高一 · 立体几何学
如图, 在多面体 $A B C D E$ 中, 平面 $A B D \perp$ 平面 $A B C, A B \perp A C, A E \perp B D$, $\mathbf{D E} \| \frac{1}{2} \mathbf{A C}, \mathrm{AD}=\mathbf{B D}=\mathbf{1}$.

(I)求 $\mathrm{AB}$ 的长;

(II) 已知 $2 \leq A C \leq 4$, 求点 $\mathbf{E}$ 到平面 $\mathbf{B C D}$ 的距离的最大值.

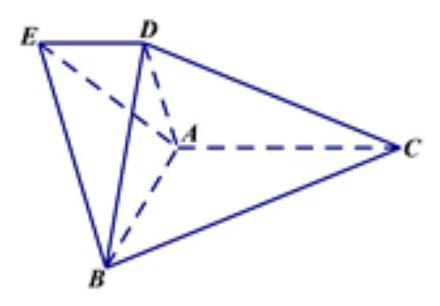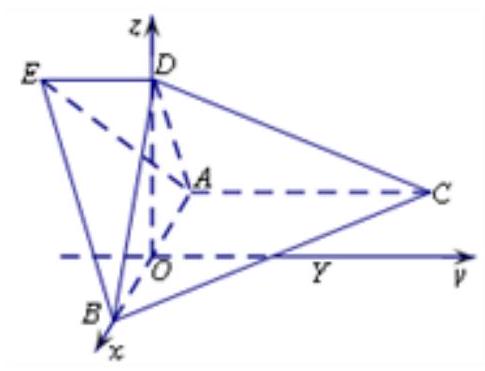
答案: ) $A B=\sqrt{2}$;(2) $\frac{2 \sqrt{17}}{17}$.
解析: 分析: (I) 先由面面垂直的性质可得 $A C \perp$ 平面 $A B D, D E \perp$ 平面 $A B D$, 可得 $D E \perp B D$,再证明 $B D \perp$ 平面 $A D E$, 于是得 $A D \perp B D$, 由勾股定理可得结果; (II)过 $O$ 作直线 $O Y / / A C$, 以点 $O$ 为坐标原点, 直线 $O B, O Y, O D$ 分别为 $x, y, z$ 轴, 建立空间直角坐标系 $O-x y z$, 如图所示. 记 $A C=2 a$, 求出平面的一个法向量, 利用点 $E$ 到平面 $B C D$ 的距离, 结合 $2 \leq A C \leq 4$, 可得点 $E$ 到平面 $B C D$ 的距离的最大值.

详解: (I) $\because$ 平面 $\mathrm{ABD} \perp$ 平面 $\mathrm{ABC}$, 且交线为 $\mathrm{AB}$, 而 $\mathrm{AC} \perp \mathrm{AB}, \therefore \mathrm{AC} \perp$ 平面 $\mathrm{ABD}$.又 $\because \mathrm{DE} / / \mathrm{AC}, \therefore \mathrm{DE} \perp$ 平面 $\mathrm{ABD}$, 从而 $\mathrm{DE} \perp \mathrm{BD}$.

注意到 $\mathrm{BD} \perp \mathrm{AE}$ ，且 $\mathrm{DE} \cap \mathrm{AE}=\mathrm{E} ， \therefore \mathrm{BD} \perp$ 平面 $\mathrm{ADE}$ ，于是， $\mathrm{BD} \perp \mathrm{AD}$.
而 $\mathrm{AD}=\mathrm{BD}=1, \quad \therefore A B=\sqrt{2}$.

(II) $\because \mathrm{AD}=\mathrm{BD}$, 取 $\mathrm{AB}$ 的中点为 $\mathrm{O}, \therefore \mathrm{DO} \perp \mathrm{AB}$.

又 $\because$ 平面 $\mathrm{ABD} \perp$ 平面 $\mathrm{ABC}, \therefore \mathrm{DO} \perp$ 平面 $\mathrm{ABC}$.

过 $O$ 作直线 $O Y / / A C$, 以点 $O$ 为坐标原点, 直线 $O B, O Y, O D$ 分别为 $x, y, z$ 轴,建立空间直角坐标系 $O-x y z ，$ 如图所示.

记 $A C=2 a$, 则 $1 \leq a \leq 2, A\left(-\frac{\sqrt{2}}{2}, 0,0\right), B\left(\frac{\sqrt{2}}{2}, 0,0\right)$,

$C\left(-\frac{\sqrt{2}}{2}, 2 a, 0\right), D\left(0,0, \frac{\sqrt{2}}{2}\right), E\left(0,-a, \frac{\sqrt{2}}{2}\right), \overrightarrow{B C}=(-\sqrt{2}, 2 a, 0)$,

$\overrightarrow{B D}=\left(-\frac{\sqrt{2}}{2}, 0, \frac{\sqrt{2}}{2}\right)$.

令平面 $\mathrm{BCD}$ 的一个法向量为 $\vec{n}=(x, y, z)$.

由 $\left\{\begin{array}{l}\overrightarrow{B C} \cdot \vec{n}=0 \\ \overrightarrow{B D} \cdot \vec{n}=0\end{array}\right.$ 得 $\left\{\begin{array}{l}-\sqrt{2} x+2 a y=0 \\ -\frac{\sqrt{2}}{2} x+\frac{\sqrt{2}}{2} z=0\end{array}\right.$. 令 $x=\sqrt{2}$, 得 $\vec{n}=\left(\sqrt{2}, \frac{1}{a}, \sqrt{2}\right)$.

又 $\because \overrightarrow{D E}=(0,-a, 0), \therefore$ 点 $\mathrm{E}$ 到平面 $\mathrm{BCD}$ 的距离 $d=\left|\frac{\overline{D E} \cdot \bar{n}}{|\bar{n}|}\right|=\frac{1}{\sqrt{4+\frac{1}{a^{2}}}}$.

$\because 1 \leq a \leq 2, \therefore$ 当 $a=2$ 时, $d$ 取得最大值, $d_{\text {max }}=\frac{1}{\sqrt{4+\frac{1}{4}}}=\frac{2 \sqrt{17}}{17}$.

点睛: 本题主要考查空间垂直关系, 利用空间向量求点到面的距离, 属于难题.空间向量解答立体几何问题的一般步骤是: (1) 观察图形, 建立恰当的空间直角坐标系; (2)写出相应点的坐标, 求出相应直线的方向向量; (3) 设出相应平面的法向量, 利用两直线垂直数量积为零列出方程组求出法向量; (4) 将空间位置关系转化为向量关系; (5)根据定理结论求出相应的角和距离.